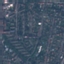
Land use / land cover: Residential